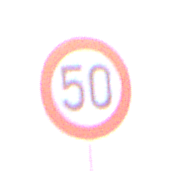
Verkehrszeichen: Geschwindigkeit50
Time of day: SunriseSunset
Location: Outdoor (Urban)
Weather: Clear
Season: NotSpecified
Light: Natural